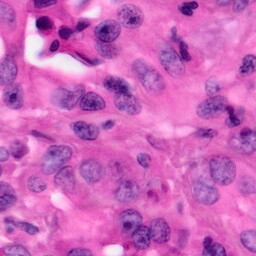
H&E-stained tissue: Pancreatic